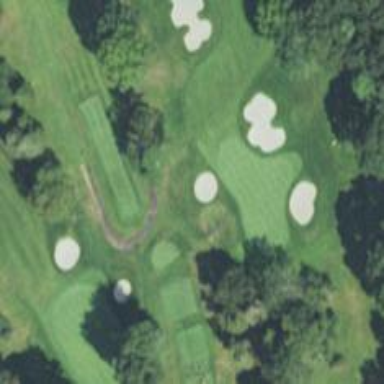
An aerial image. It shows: Path for golf carts.